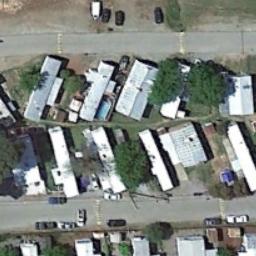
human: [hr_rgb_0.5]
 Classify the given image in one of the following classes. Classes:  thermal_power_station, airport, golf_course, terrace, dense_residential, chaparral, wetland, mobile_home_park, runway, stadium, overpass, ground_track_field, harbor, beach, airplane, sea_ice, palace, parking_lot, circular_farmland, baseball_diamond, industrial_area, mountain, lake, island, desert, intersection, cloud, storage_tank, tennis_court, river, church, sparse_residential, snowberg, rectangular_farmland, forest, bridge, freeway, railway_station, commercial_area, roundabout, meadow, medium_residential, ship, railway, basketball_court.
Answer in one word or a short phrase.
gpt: mobile_home_park